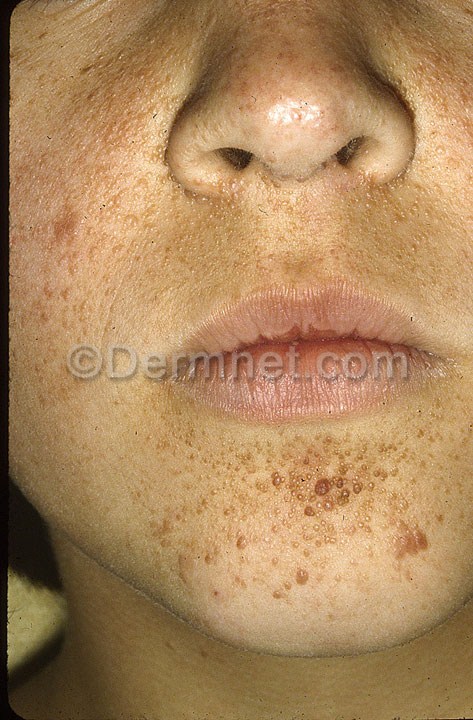
Disease: Systemic Disease